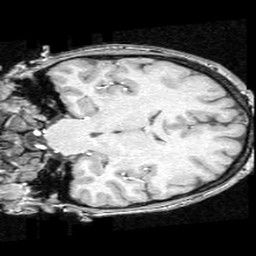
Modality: T1w
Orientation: coronal
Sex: female
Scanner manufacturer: ge
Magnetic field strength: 1.5 T
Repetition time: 21 s
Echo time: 0.008 s